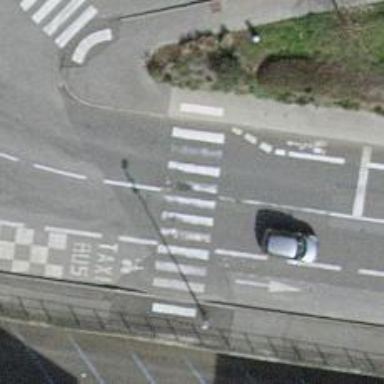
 there is bus lane and shared bus/cycle lane."